Question: I want to build an app to navigate a data hierarchy. The structure of this hierarchy is something like the one I'm showing in the following image. A branch of the structure could have more levels than the others.

I would like to drill-down this structure with TableViews like this:
'''
A > AA > AAB > AABA
'''
or
'''
A > AB > ABA
'''
What I would like to know is if I can have only one TableViewController in my storyboard and reuse it to display each new level of data?
I don't want to have a bunch of 'tableviewcontrollers' linked together in my storyboard because I am not sure if I will have a hierarchy of 3, 4, or 100 levels.
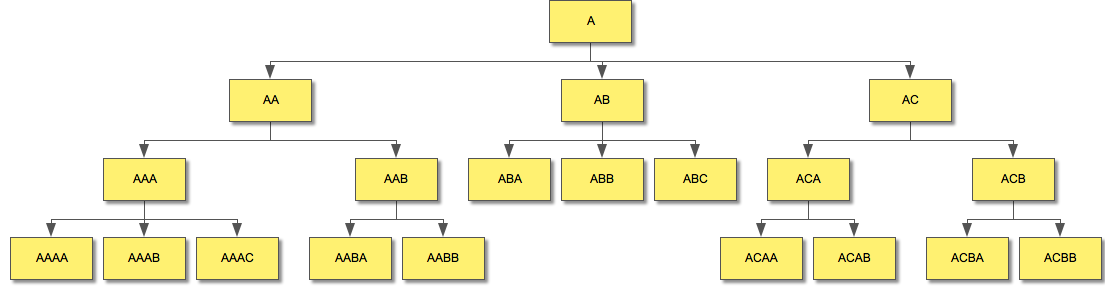
Answer: To recurse to arbitrary depth with only a single VC painted in storyboard, use storyboard to paint the top level: a navigation controller with a table view controller at it's root. The table vc should be a UITableView subclass, and have a storyboard identifier in storyboard (say, "MyCustomTableVC").
Give MyCustomTableVC a public property (say, ModelItem *node) that indicates which node in your model it should present.
Instead of storyboard segues, when the table vc gets 'didSelectRowAtIndexPath', have it create another instance of itself...
'''
UIStoryboard *mainStoryboard = [UIStoryboard storyboardWithName:@"MainStoryboard"
bundle: nil];
// Imagine it's called MyCustomTableVC
MyCustomTableVC *newVC = (MyCustomTableVC*)[mainStoryboard
instantiateViewControllerWithIdentifier: @"MyCustomTableVC"];
'''
Set the newVC model node to the selected item (the item in your model at indexPath.row), and then push to it...
'''
// making up a lot of stuff about your model here, but hopefully you get the idea...
newVC.node = [self.model objectAtIndex:indexPath.row];
[self.navigationController pushViewController:newVC animated:YES];
'''
This approach has the benefit of getting all the navigation controller behavior: animated pushes and pops, back buttons, etc.